Question: I have a following table of grouped items:

I want to display each item in dropdown rows under particular group. Would you mind to help how to make this with Angular JS?
I'm fetching all groups and items with a single JSON:
'''
[
{"City":"NY",
"notes":"bla-bla",
"state":"Created",
,"description":"asdasdasda",
"locationId":1,
"waybillId":"",
"itemCount":3
"items":[{"itemId": "0001","status":"Created", "weight":23},
{"itemId": "0002","status":"Created", "weight":23}
{"itemId": "0003","status":"Created", "weight":23}
]
},
....
]
'''
HTML:
'''
<table class="table table-bordered">
<thead>
<tr>
<th>#</th>
<th>City</th>
<th>Waybill</th>
<th>Items</th>
<th>Status</th>
<th>Action</th>
</tr>
</thead>
<tbody>
<tr ng-repeat="group in groupItems">
<td>{{$index+1}}</td>
<td>{{group.city}}</td>
<td>{{group.waybillId}}</td>
<td>{{group.itemCount}}</td>
<td>
<span class="label label-success">{{group.state}}</span>
</td>
<td>
<button class="">Ungroup</button>
</td>
</tr>
</tbody>
</table>
'''
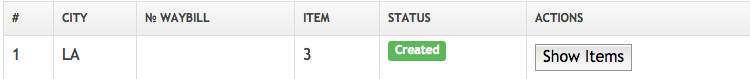
Answer: For level 1,
'<tbody data-ng-repeat="storedata in storeDataModel.storedata" data-ng-switch on="dayDataCollapse[$index]">'
For level 2, i.e. the second tr
'<tr data-ng-switch-when="true">', in which you have the second level ng-repeat.
Check out the fiddle 'http://jsfiddle.net/Pixic/VGgbq/' for nested accordion like table.